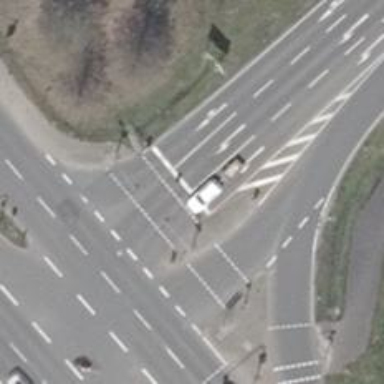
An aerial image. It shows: Road with traffic signals.